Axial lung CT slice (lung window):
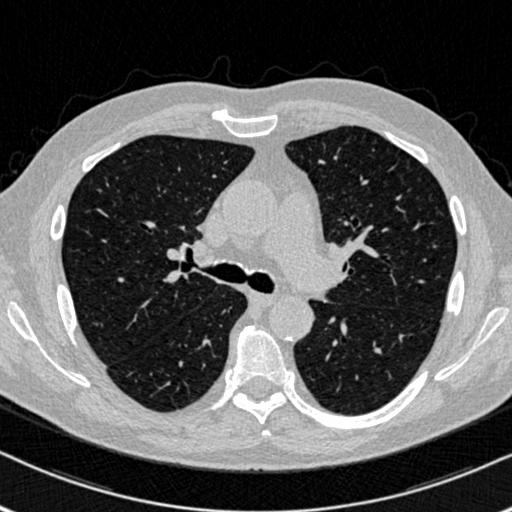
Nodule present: no